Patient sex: F
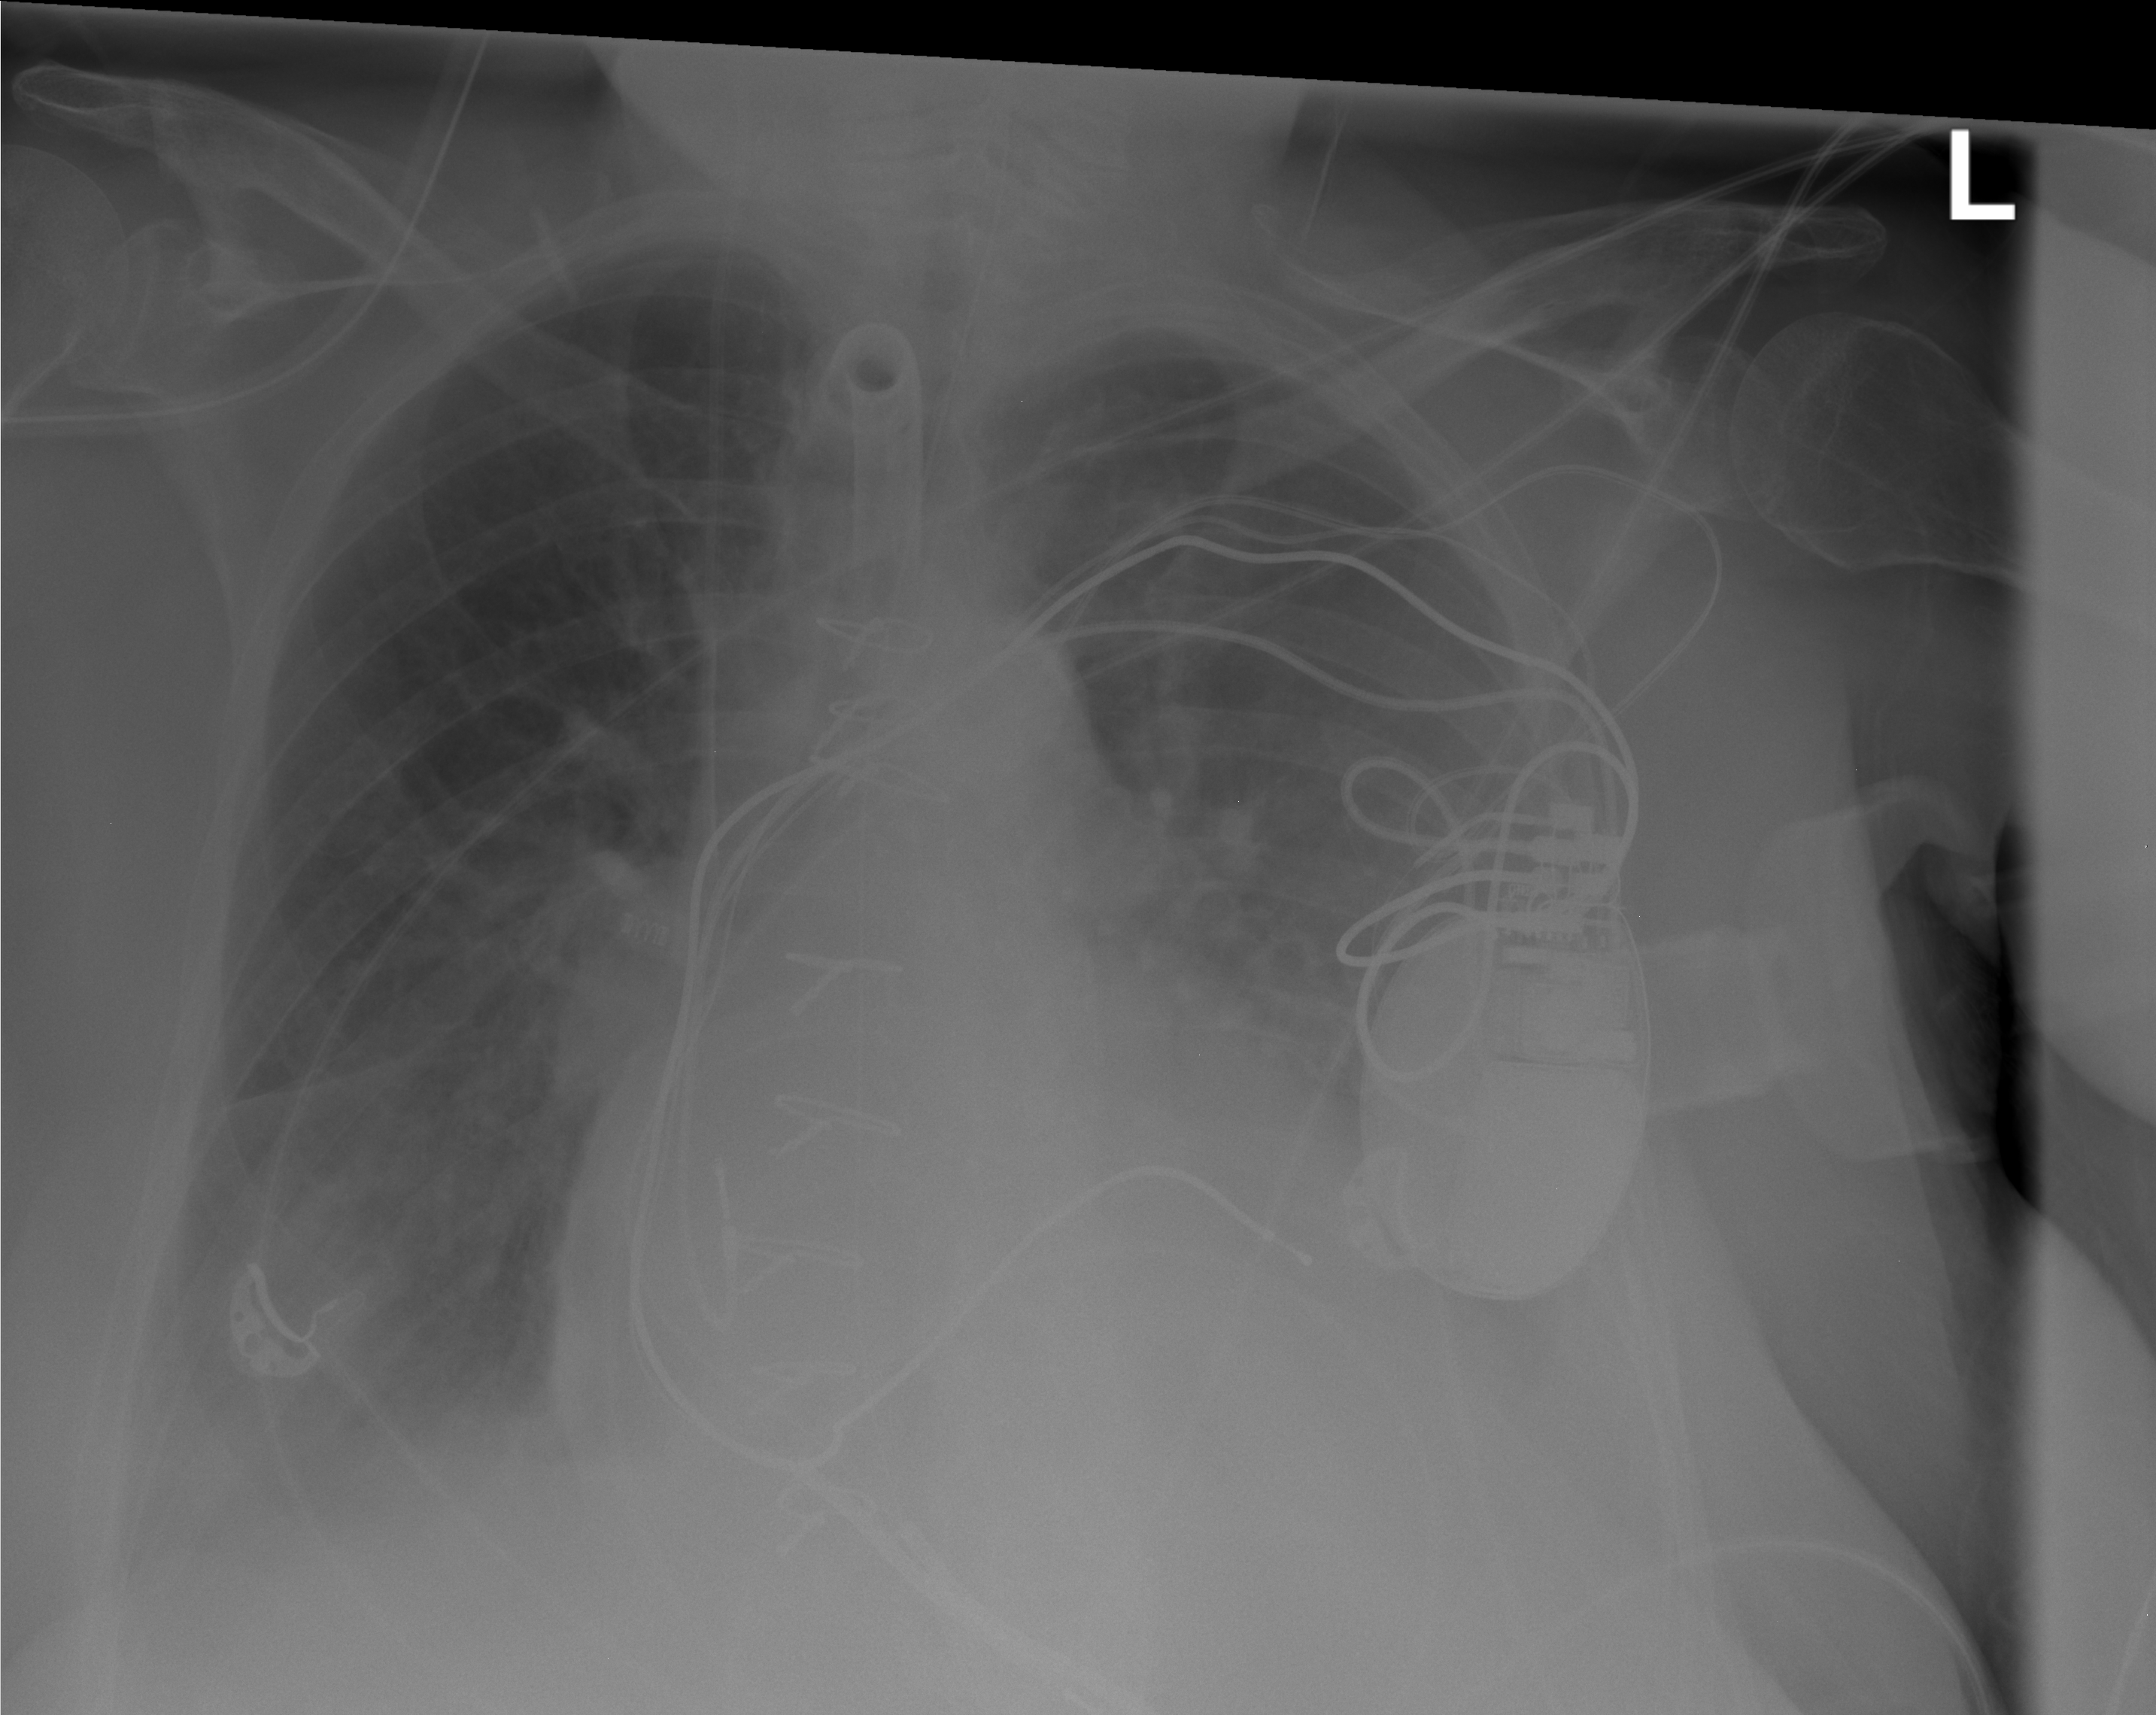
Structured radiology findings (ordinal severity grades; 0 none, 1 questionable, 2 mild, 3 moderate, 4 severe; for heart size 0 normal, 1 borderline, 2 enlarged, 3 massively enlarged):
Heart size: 2
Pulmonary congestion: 2
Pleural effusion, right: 2
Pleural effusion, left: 3
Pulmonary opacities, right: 2
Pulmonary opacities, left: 0
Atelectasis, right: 2
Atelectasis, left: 0